Question: I have an image and I want to put it to full the screen fitting by width but cropping the top of the image, like this:

The red area is the image and the red one is the phone screen/parent layout. Of course, preserving aspect ratio. Is it possible in XML instead of programatically?
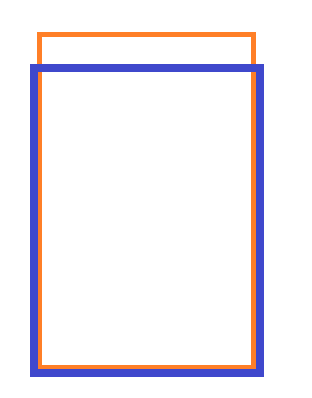
Answer: Finally I solved my problem using a custom view:
'''
public class ResizableImageView extends ImageView {
public ResizableImageView(Context context) {
super(context);
}
public ResizableImageView(Context context, AttributeSet attrs) {
super(context, attrs);
}
public ResizableImageView(Context context, AttributeSet attrs, int defStyle) {
super(context, attrs, defStyle);
}
@Override
protected void onMeasure(int widthMeasureSpec, int heightMeasureSpec) {
Drawable drawable = getDrawable();
if (drawable != null) {
int width = MeasureSpec.getSize(widthMeasureSpec);
int diw = drawable.getIntrinsicWidth();
if (diw > 0) {
int height = width * drawable.getIntrinsicHeight() / diw;
setMeasuredDimension(width, height);
return;
}
}
super.onMeasure(widthMeasureSpec, heightMeasureSpec);
}
}
'''
And, the XML file:
'''
<RelativeLayout xmlns:android="http://schemas.android.com/apk/res/android"
xmlns:tools="http://schemas.android.com/tools"
android:layout_width="match_parent"
android:layout_height="match_parent"
android:layout_centerHorizontal="true"
android:layout_margin="0dp"
android:padding="0dp"
tools:context=".SplashActivity" >
<com.xxx.widgets.ResizableImageView
android:id="@+id/imageSplash"
android:layout_width="match_parent"
android:layout_height="wrap_content"
android:layout_alignParentBottom="true"
android:layout_margin="0dp"
android:padding="0dp"
android:src="@drawable/img_splash"
tools:ignore="ContentDescription" />
</RelativeLayout>
'''